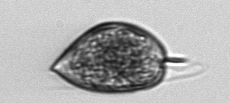
Label: Prorocentrum_micans